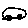
Label: car